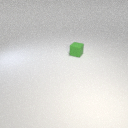
small green rubber cube